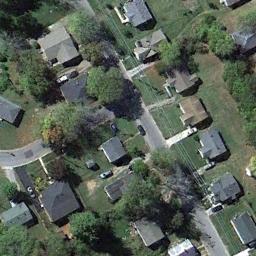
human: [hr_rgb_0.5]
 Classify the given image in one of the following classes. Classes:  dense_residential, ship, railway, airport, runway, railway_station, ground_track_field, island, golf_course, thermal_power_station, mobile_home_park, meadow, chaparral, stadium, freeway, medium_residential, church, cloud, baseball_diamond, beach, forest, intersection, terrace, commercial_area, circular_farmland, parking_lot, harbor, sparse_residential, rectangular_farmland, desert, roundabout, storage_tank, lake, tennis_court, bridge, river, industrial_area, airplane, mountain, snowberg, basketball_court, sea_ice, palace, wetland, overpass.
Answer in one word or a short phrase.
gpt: medium_residential